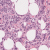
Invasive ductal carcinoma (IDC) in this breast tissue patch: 1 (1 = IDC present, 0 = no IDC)